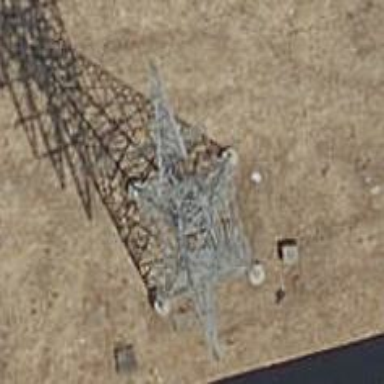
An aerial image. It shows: Lattice structure tower used for power transmission.